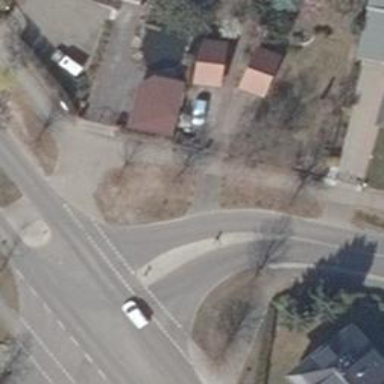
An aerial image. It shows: Island crossing with traffic calming feature.